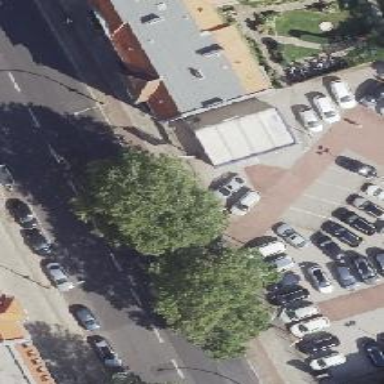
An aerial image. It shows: Car shop.